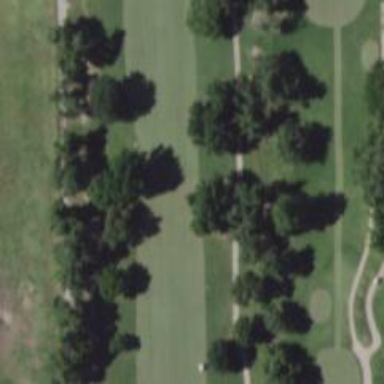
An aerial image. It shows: Path for both roads and golfers.